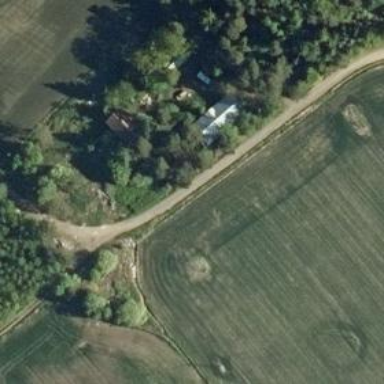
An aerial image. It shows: Farm.